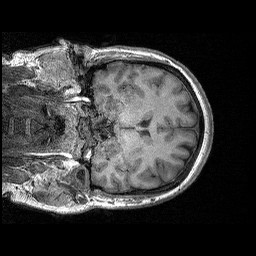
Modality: T1w
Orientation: coronal
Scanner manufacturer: siemens
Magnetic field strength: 3 T
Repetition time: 2.3 s
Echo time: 0.00298 s